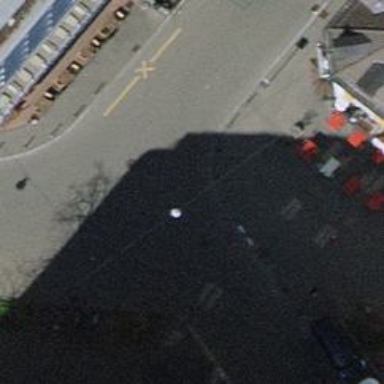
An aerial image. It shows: Bollard barrier.